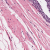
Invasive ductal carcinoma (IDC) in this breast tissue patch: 0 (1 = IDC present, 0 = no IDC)